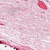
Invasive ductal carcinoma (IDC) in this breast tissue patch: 0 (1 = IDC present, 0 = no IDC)